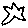
Label: star